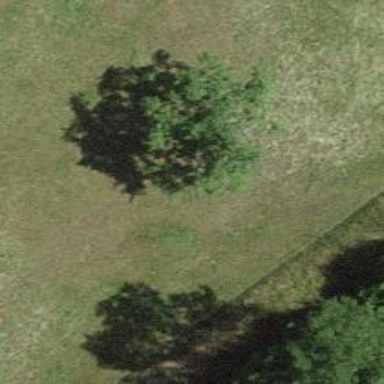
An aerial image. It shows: Beautiful tree in nature.